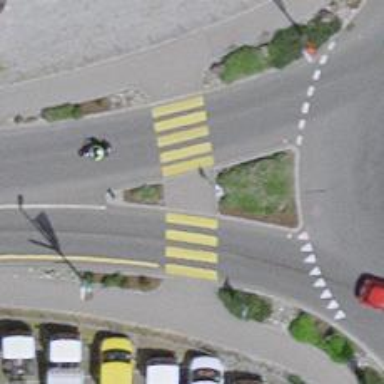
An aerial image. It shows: Footway with asphalt surface and zebra crossing.